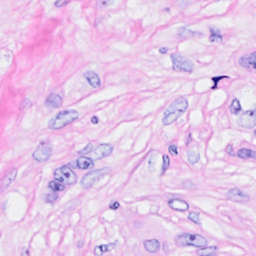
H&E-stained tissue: Breast